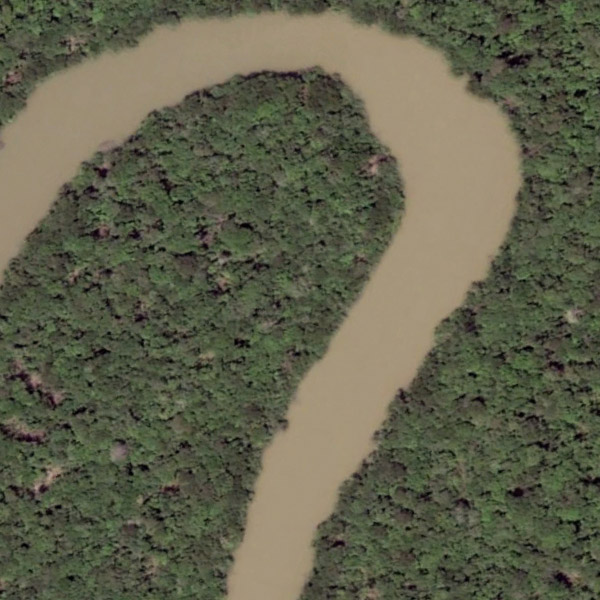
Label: River